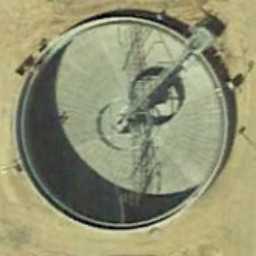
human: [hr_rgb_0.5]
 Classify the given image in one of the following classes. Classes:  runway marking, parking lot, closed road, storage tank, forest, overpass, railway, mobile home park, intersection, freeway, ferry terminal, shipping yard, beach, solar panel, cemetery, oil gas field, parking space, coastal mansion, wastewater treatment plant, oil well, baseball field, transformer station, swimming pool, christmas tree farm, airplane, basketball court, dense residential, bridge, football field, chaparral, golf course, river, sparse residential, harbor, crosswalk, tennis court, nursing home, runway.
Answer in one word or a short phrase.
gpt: wastewater treatment plant